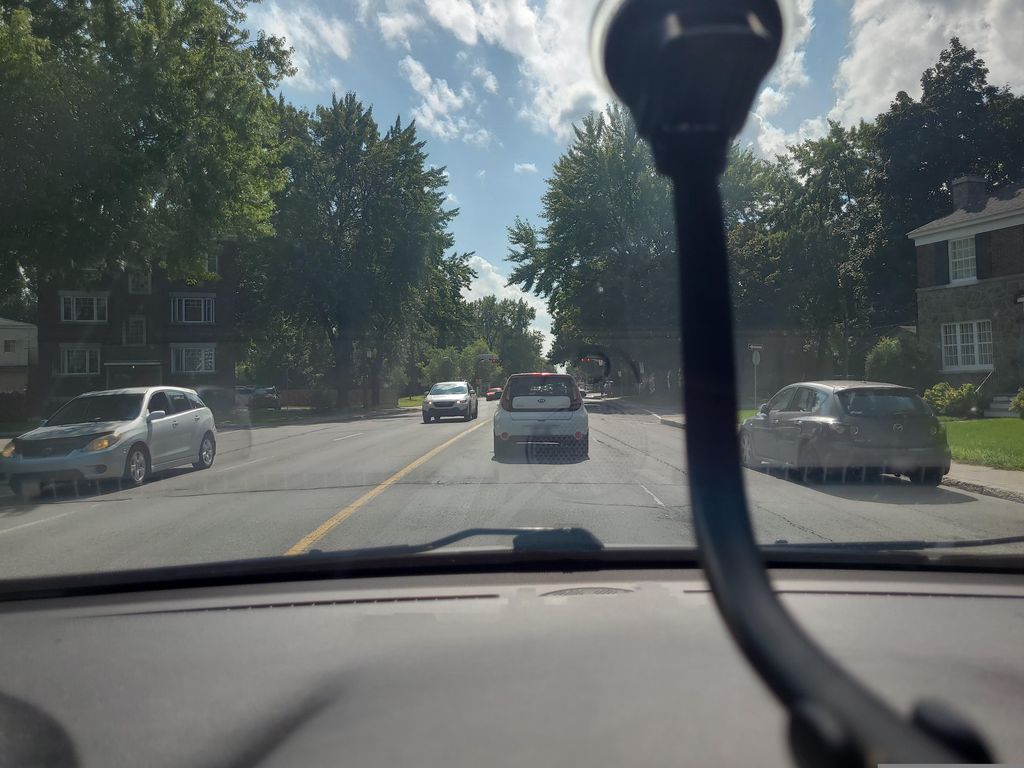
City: montreal